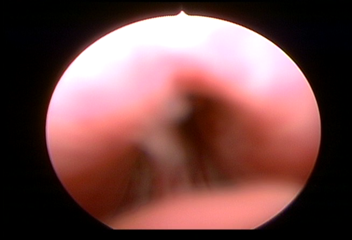
Modality: WLC
Class: Normal mucosa
Bladder cancer association: No